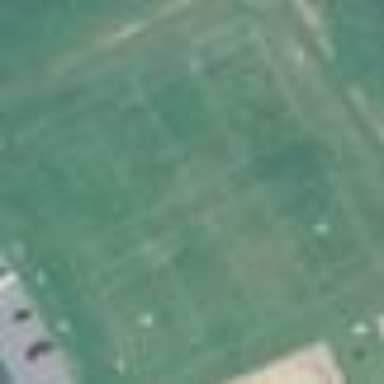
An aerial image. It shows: Soccer pitch for leisure land activities.